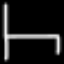
Label: chair